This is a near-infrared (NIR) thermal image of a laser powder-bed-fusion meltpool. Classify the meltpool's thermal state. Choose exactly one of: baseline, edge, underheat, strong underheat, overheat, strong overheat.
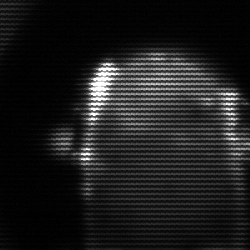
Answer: baseline